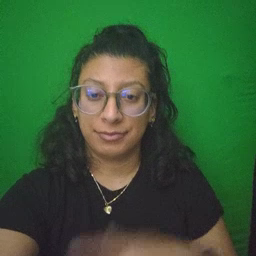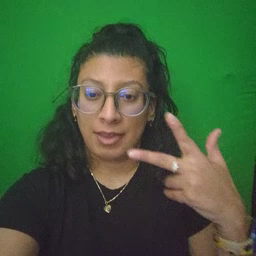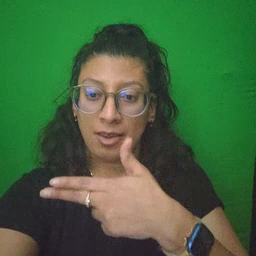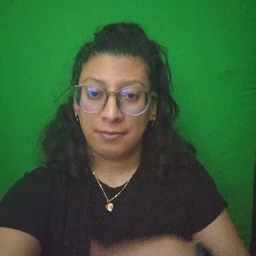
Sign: cut